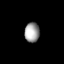
Tissue: lung
Cell type: Endothelial cells
Senescence score: 0.5809
Nuclear area (px): 286
Mean DAPI intensity: 159.126